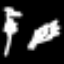
Label: leaf